Question: I have a three Gameobject(striker)in unity lets say Red,Green and Blue.
when i apply gravity force to Green object i want to check if it is passed between Red and Blue or not? and i apply force to Red object i want to check also if it is passed between Green and Blue
Is there any line collider or somthing like that in unity?
Below i also attached a image for what i am trying to achieve
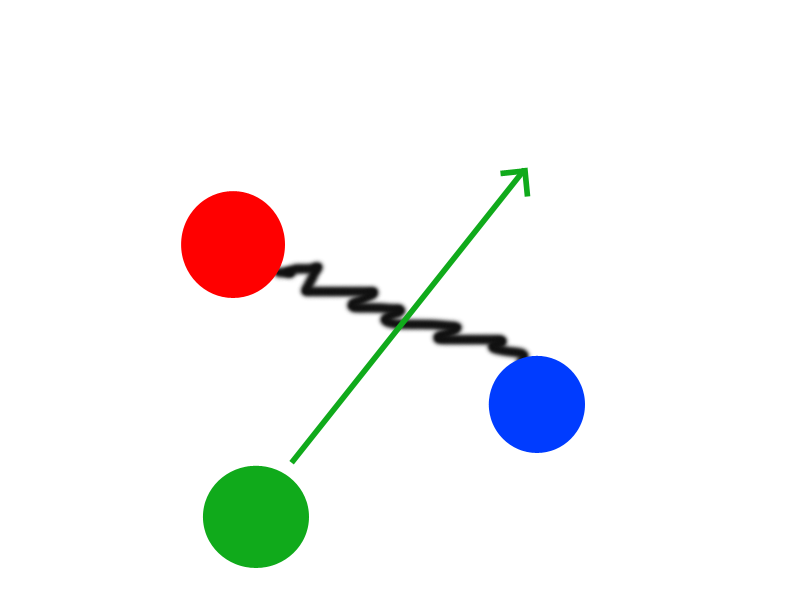
Answer: Create three layers for masking in the inspector, named greenballlayer, blueballlayer, redballlayer. Now select the balls one by one and assign them to the layers accordingly (blue to blue etc.). Now -
'''
public GameObject redBall, blueBall, greenBall;
public LayerMask greenBallLayerMask;
'''
The greenBallLayerMask will only check the collider of the gameobject associated with the layer in the inspector. Then select the gameobject with this script. You will see a Green Ball Layer Mask is "nothing" in the inspector. Select greenballlayer from the drop down list instead of nothing. Assign (GameObject redBall, blueBall, greenBall) accordingly in the inspector by dragging the balls one by one. Done. Now -
'''
void FixedUpdate(){
bool greenBallPassed = Physics2D.Linecast (new Vector2(redBall.transform.position.x, redBall.transform.position.y), new Vector2(blueBall.transform.position.x, blueBall.transform.position.y), greenBallLayerMask);
if(greenBallPassed){
//Do your stuff
}
}
'''
Do, the above steps if you need the other lines and layermasking with other balls. Hope it will help you. Tweaks may needed according to your needs. But you will get an idea how to do it.